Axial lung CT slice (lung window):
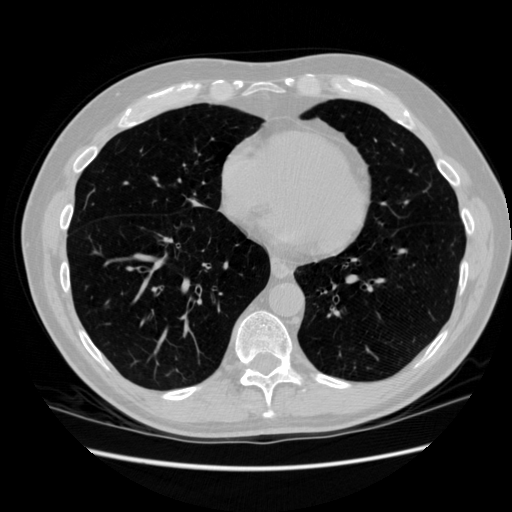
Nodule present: no